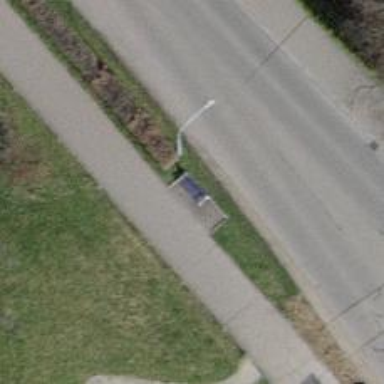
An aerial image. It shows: Blue bench.